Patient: sex M, age 64
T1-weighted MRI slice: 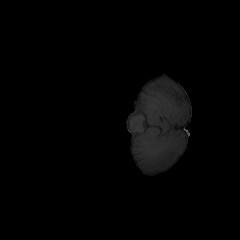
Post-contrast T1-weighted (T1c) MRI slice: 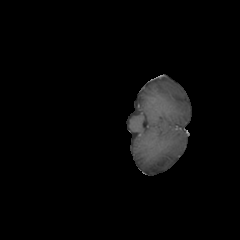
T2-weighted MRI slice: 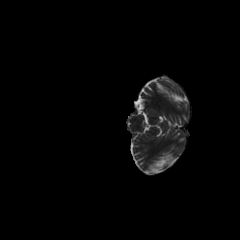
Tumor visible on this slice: no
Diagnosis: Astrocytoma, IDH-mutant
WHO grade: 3